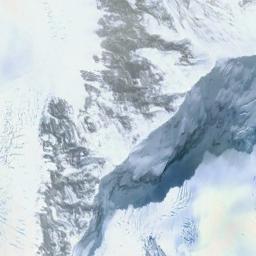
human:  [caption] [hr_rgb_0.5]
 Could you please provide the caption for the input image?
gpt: There is a lot of snow on the snowberg .

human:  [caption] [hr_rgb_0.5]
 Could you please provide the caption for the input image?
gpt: A snow-covered mountain covered in large areas .

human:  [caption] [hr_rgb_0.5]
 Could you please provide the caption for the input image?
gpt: The snowberg is partly covered with glaciers and a knife-edge ridge remains at the top of the snowberg .

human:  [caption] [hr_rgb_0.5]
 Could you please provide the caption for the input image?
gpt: The snow berg is consist of bare land and white snow .

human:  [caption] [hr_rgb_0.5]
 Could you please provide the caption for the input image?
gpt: There are full of snow on the snowberg .